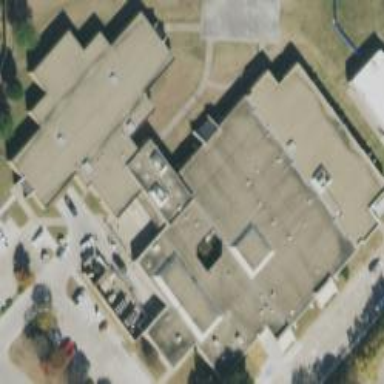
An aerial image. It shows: School building.